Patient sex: F
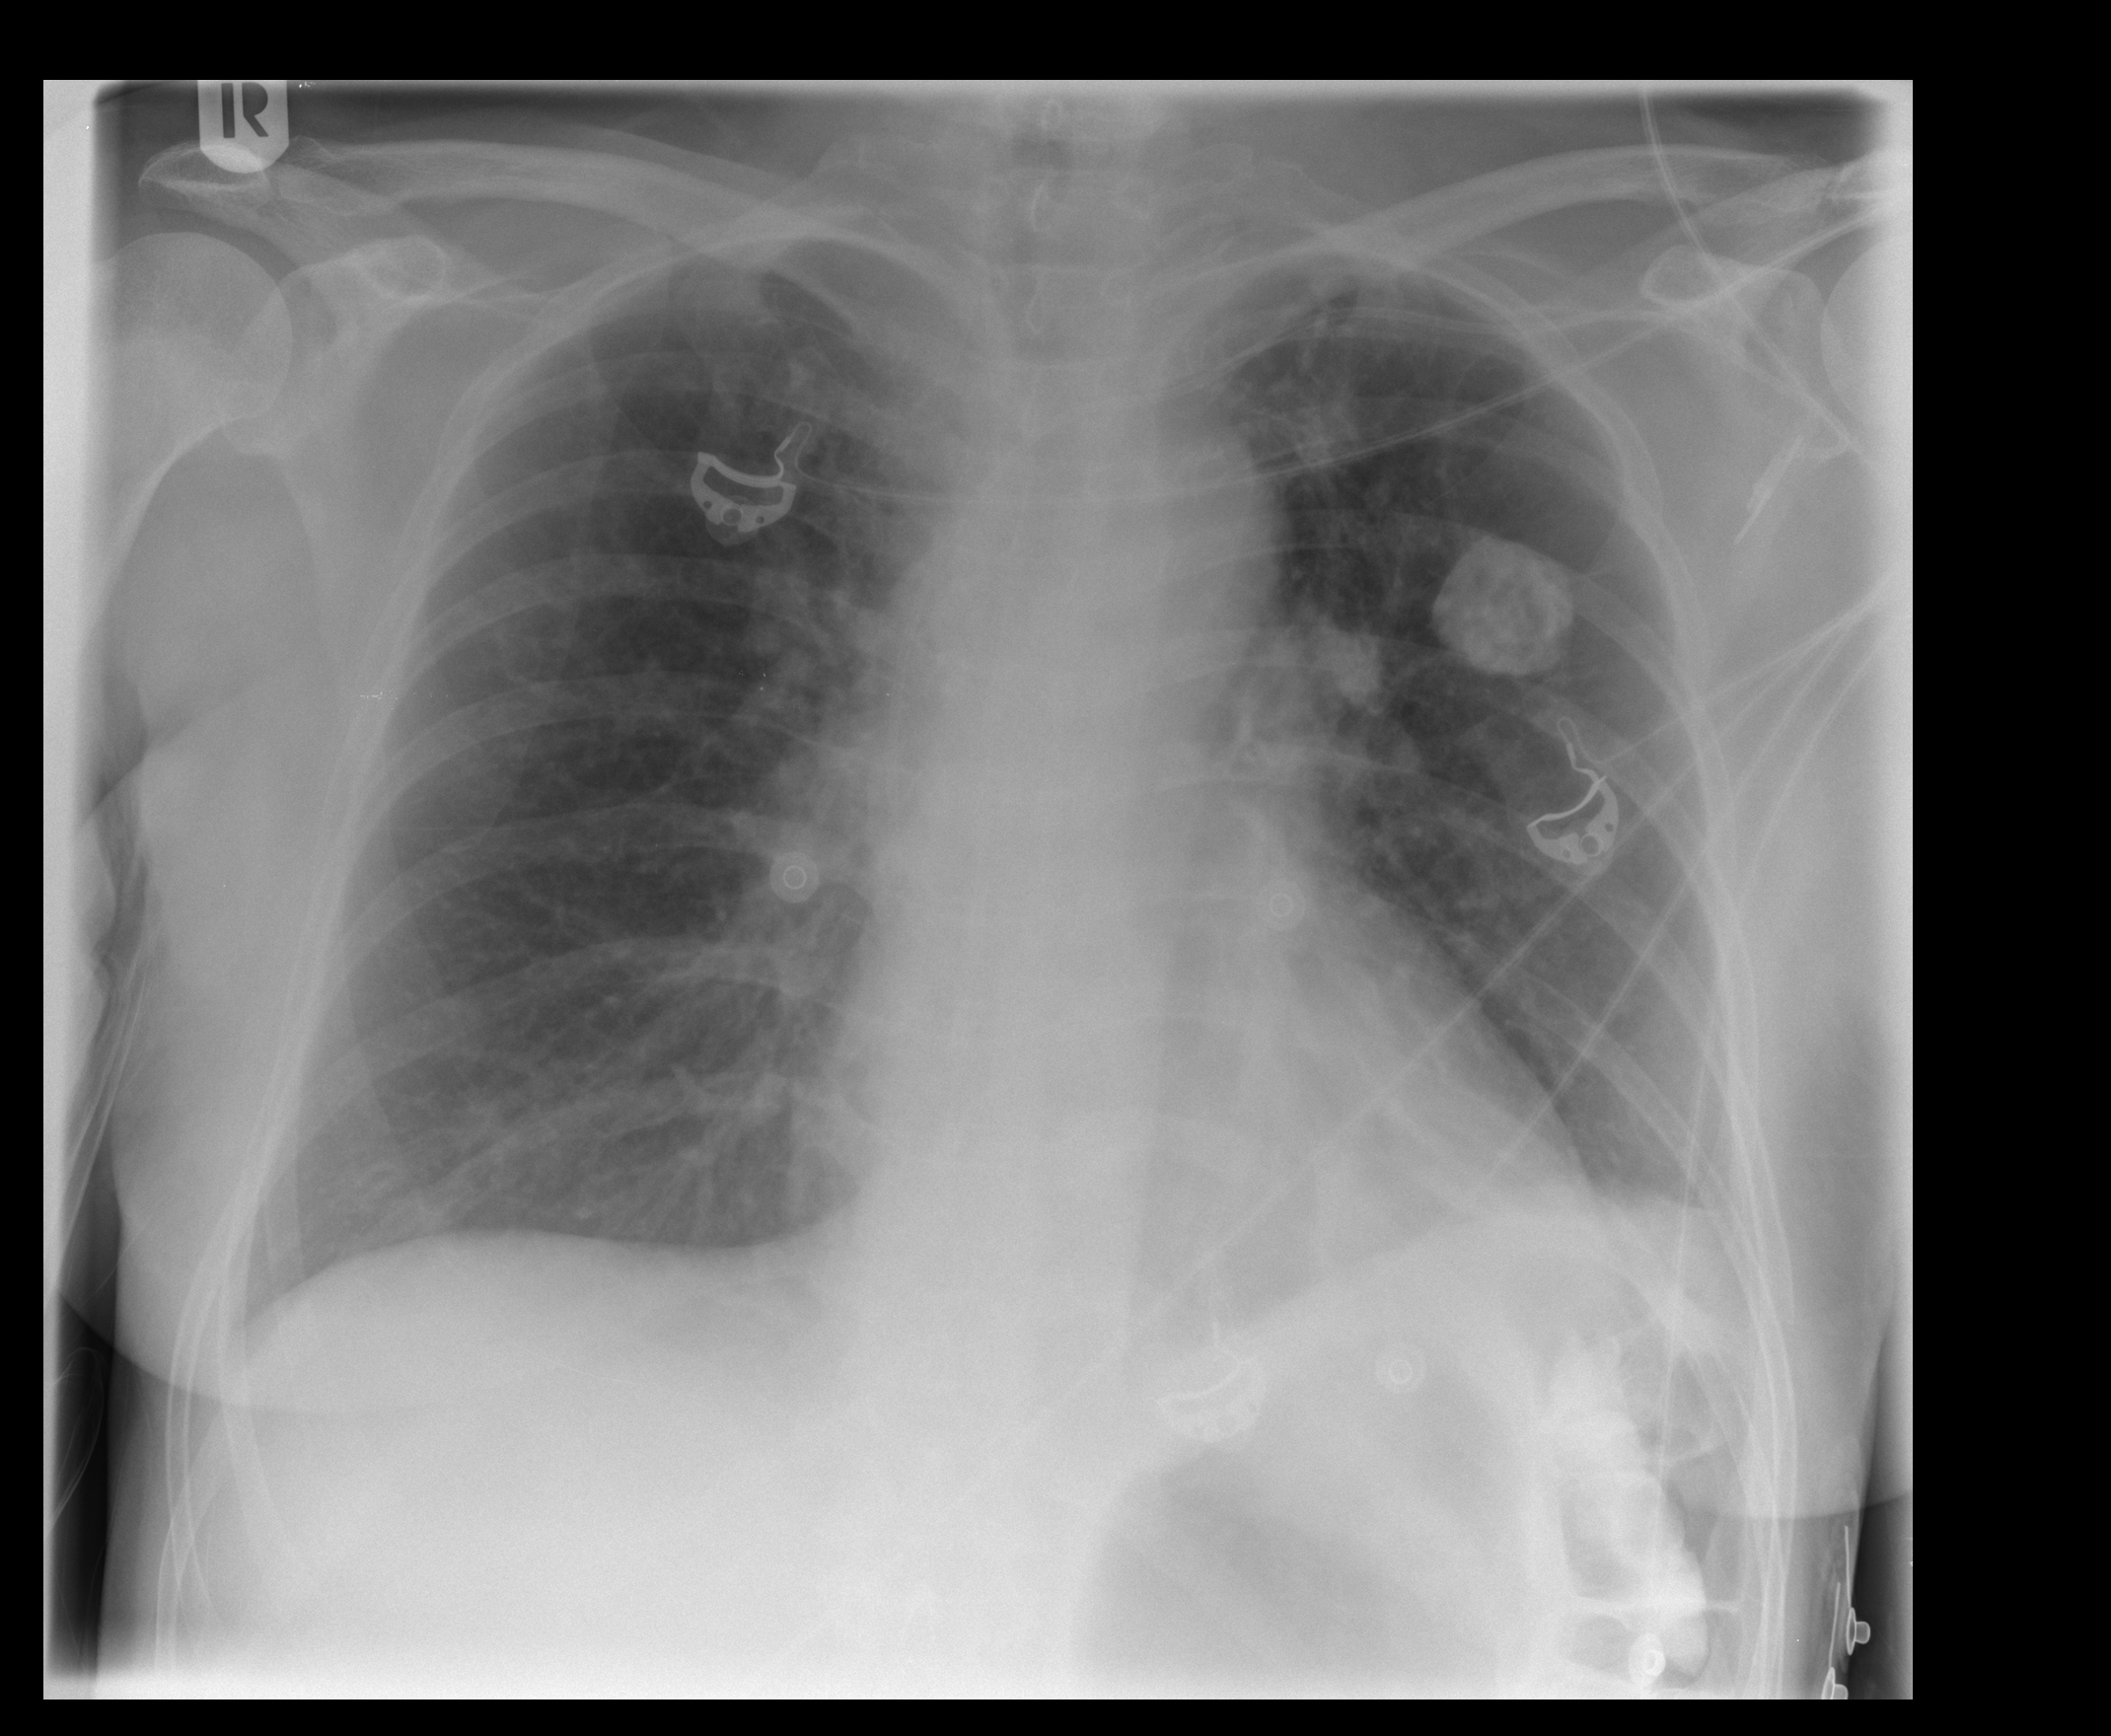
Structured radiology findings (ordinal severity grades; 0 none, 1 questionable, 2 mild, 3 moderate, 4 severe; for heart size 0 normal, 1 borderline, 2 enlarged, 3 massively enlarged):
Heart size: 0
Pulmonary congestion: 0
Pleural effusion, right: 0
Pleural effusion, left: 1
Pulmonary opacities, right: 0
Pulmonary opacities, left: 0
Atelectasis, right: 0
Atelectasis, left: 0